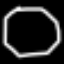
Label: octagon